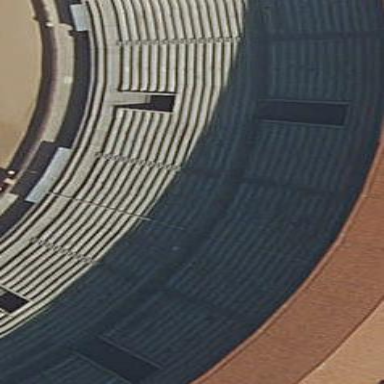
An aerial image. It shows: Bleachers located on concrete-roofed building with skillion-shaped roof.